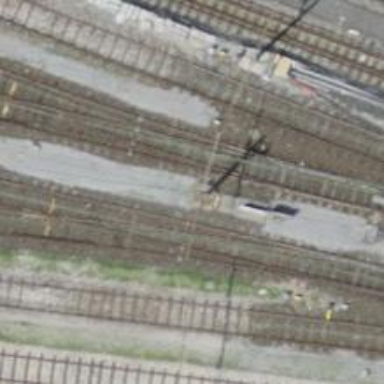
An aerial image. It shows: Rail yard with electrified contact lines. The railway operates at voltages of 3000 and 15000.